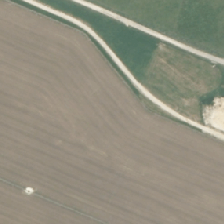
Land cover: shortrotation_cropland